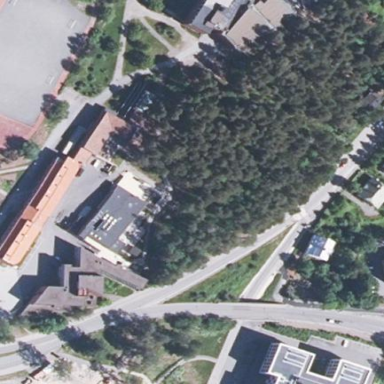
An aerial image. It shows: University building.